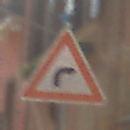
Verkehrszeichen: KurveRechts
Umgebung: Outdoor, Urban
Tageszeit: Midday
Wetter: Clear
Licht: Natural
Jahreszeit: NotSpecified
Kontrast: HighContrast